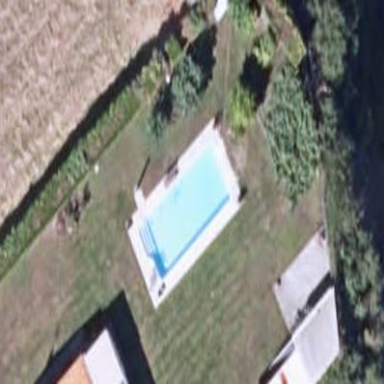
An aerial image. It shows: Swimming pool located in leisure land.